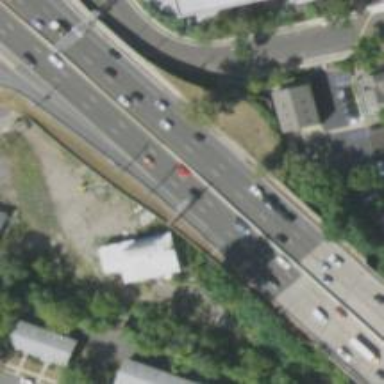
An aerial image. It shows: Urban freeway/expressway classified as trunk highway.